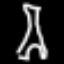
Label: The Eiffel Tower